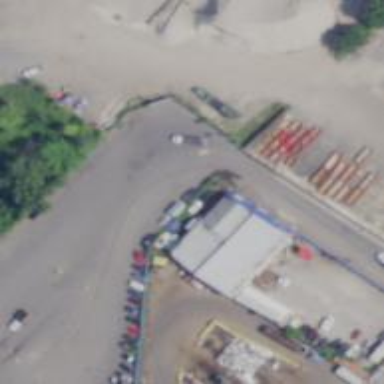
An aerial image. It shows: Scrap yard situated in industrial area.